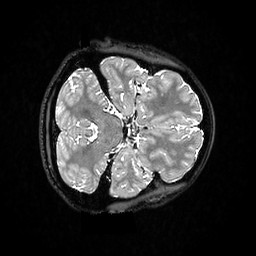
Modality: T2w
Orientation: axial
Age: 36
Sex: female
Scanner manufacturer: ge
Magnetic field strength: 3 T
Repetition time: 3.202 s
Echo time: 0.0669 s